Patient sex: M
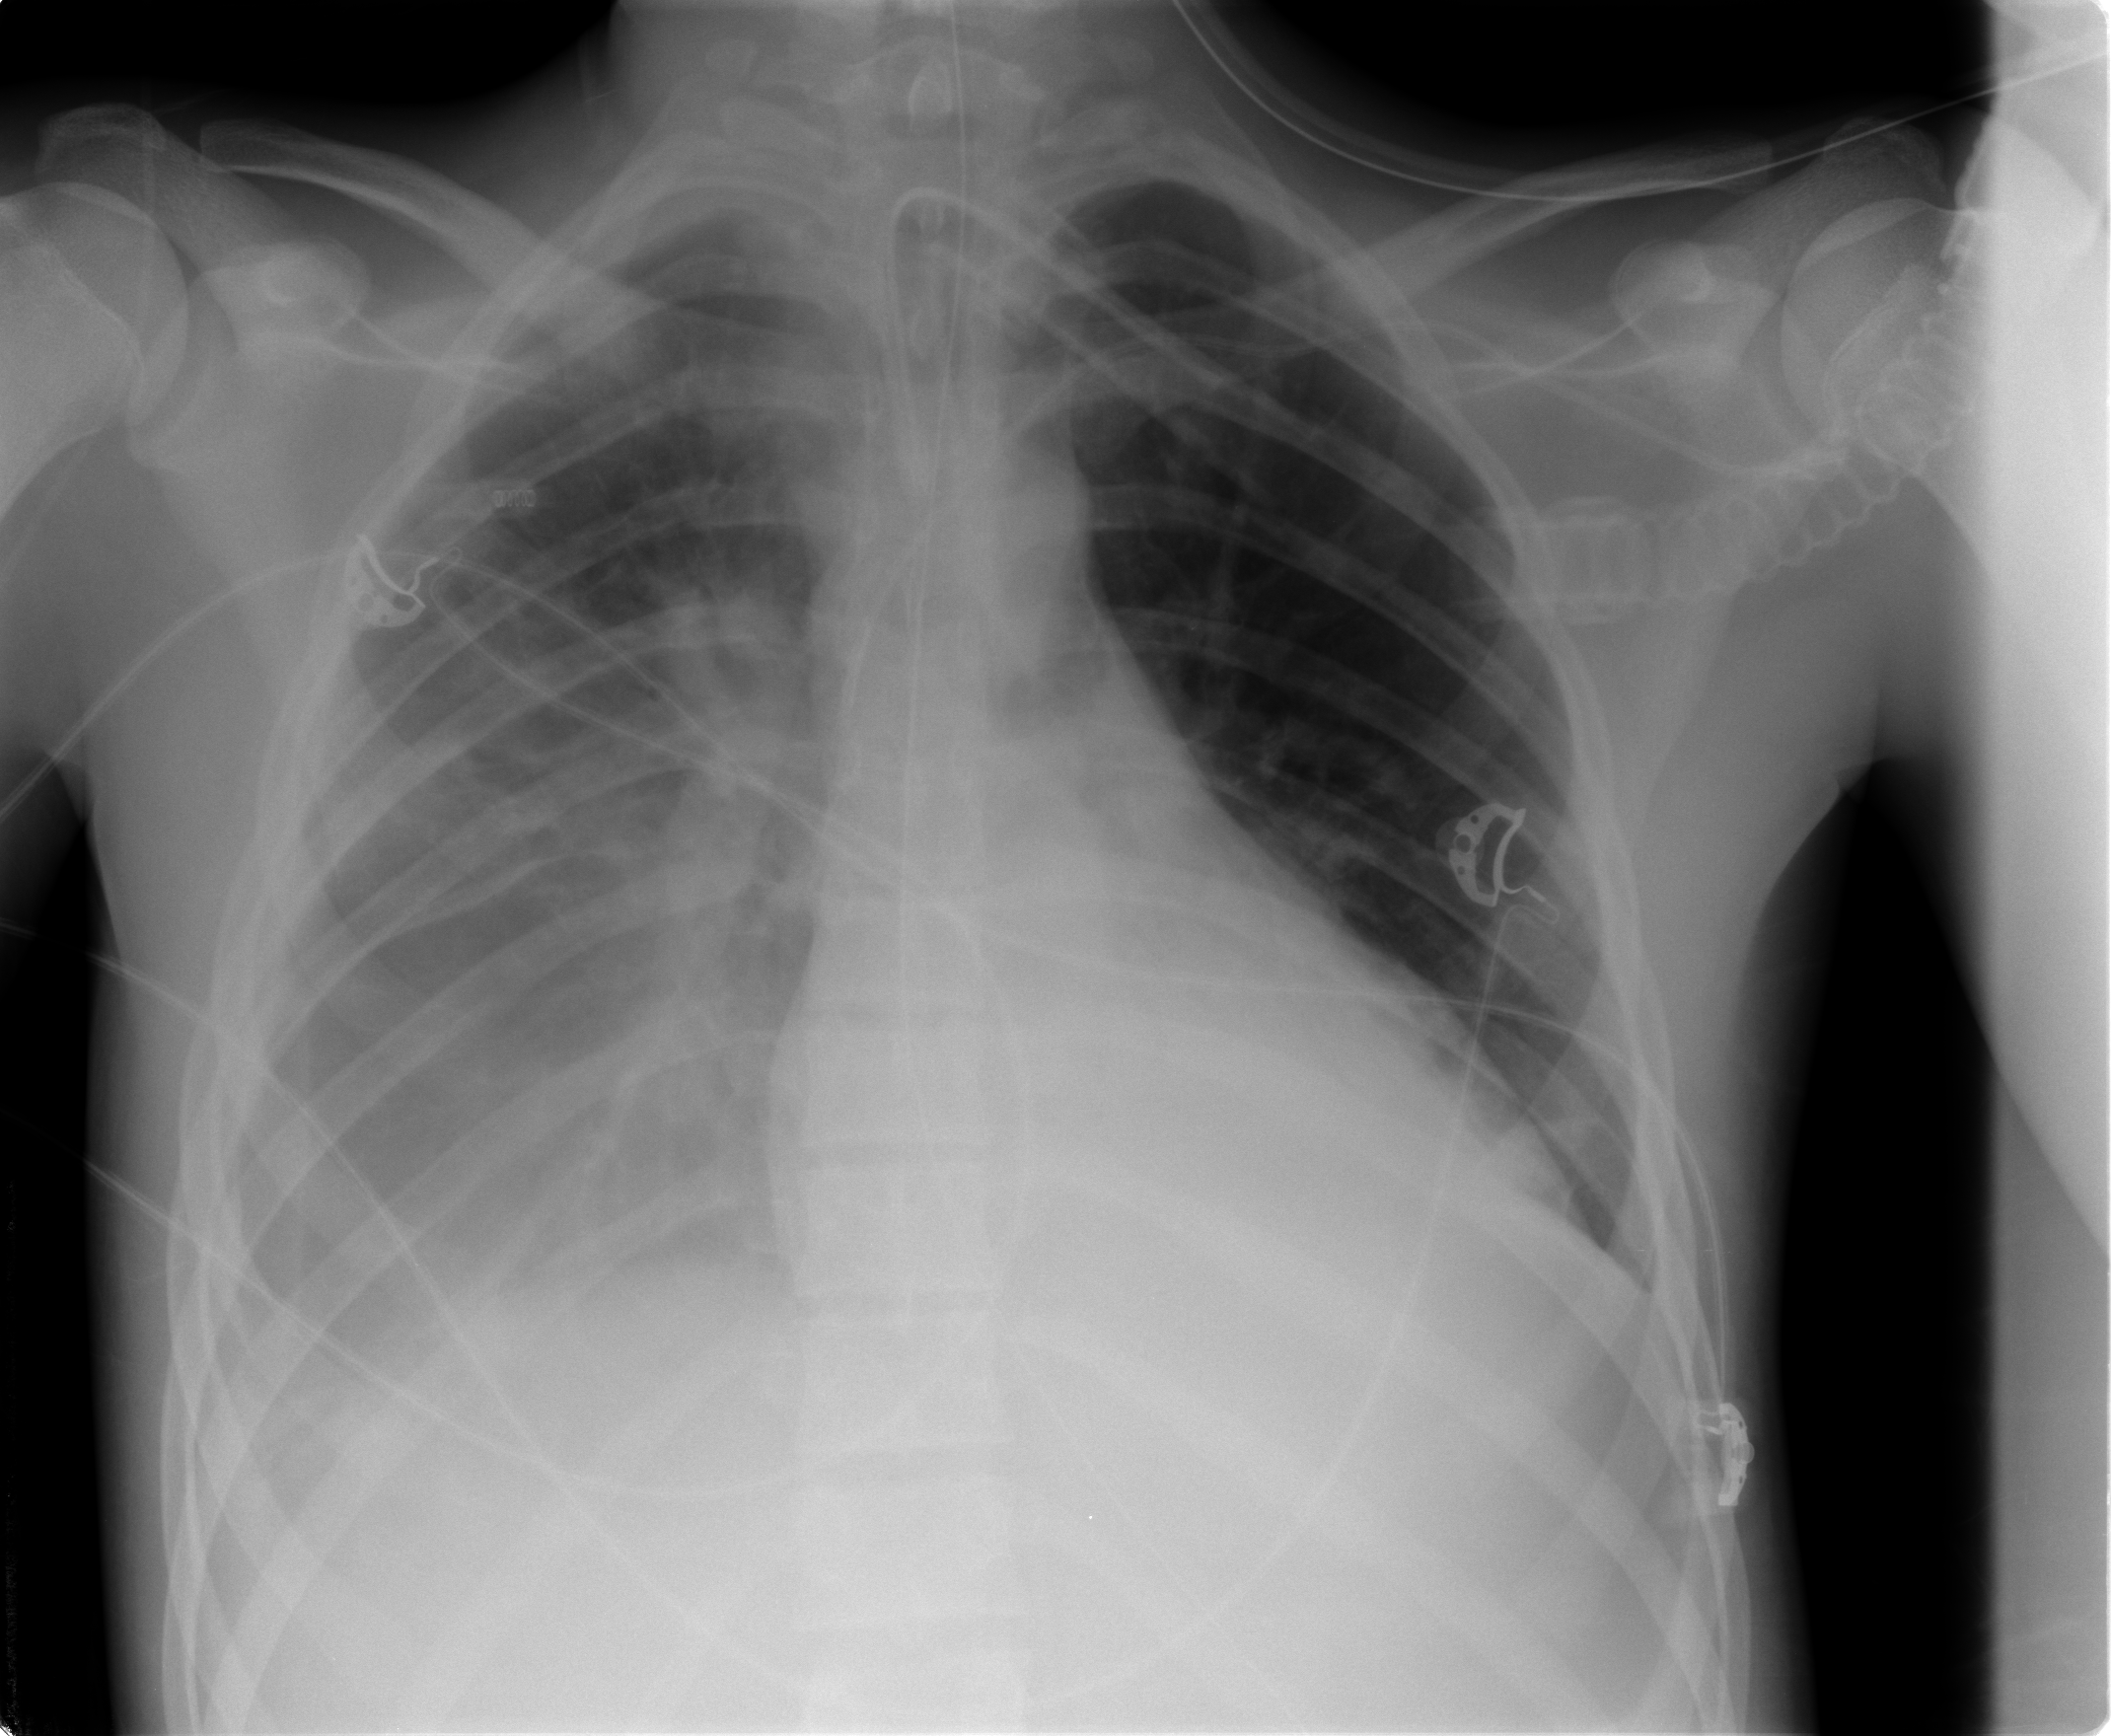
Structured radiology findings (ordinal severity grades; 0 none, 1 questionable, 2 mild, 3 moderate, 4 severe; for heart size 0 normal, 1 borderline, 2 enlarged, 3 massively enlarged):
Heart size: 1
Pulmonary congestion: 2
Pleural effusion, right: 3
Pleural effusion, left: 2
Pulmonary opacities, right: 2
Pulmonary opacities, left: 0
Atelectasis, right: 3
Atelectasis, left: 2